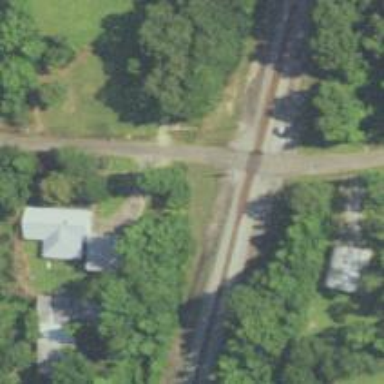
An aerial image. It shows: Railway level crossing.